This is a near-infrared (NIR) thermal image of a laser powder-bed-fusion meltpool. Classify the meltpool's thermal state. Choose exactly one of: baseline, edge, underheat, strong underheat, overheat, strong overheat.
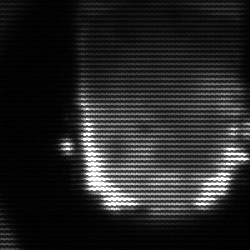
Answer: baseline